Question: I've recently noticed a significant performance issue with my app. I essentially have the following layout...

In short, there is a 'ViewPager' that holds 3 'RelativeLayout's as pages. Inside each page there a number of 'TextView's. I recently noticed a lot of lag when I type into the 'EditText' that has a 'TextWatcher' on it to perform a quick SQL query for autocompleting. My HTC One M8 stutters and lags as I input text, but I know it isn't the querying that is slow because I measured queries taking only about 7 ms.
I used method profiling, Systrace, and plain old 'Log' debugging and concluded that each time I typed a character in the 'EditText' about calls to 'onMeasure' were being made on the 'TextView's within 'RelativeLayout' A, B, and C. Cumulatively, there are only about 15 independent 'TextView's across the pages. I noticed that 'onMeasure' like it usually might.
I don't know why typing in the 'EditText' in page B would cause other 'TextView's in pages A and C to also get "re-measured". More importantly, does anyone have insights on why 'onMeasure' is being called so often? And, does anyone know of a solution to significantly reduce the number of calls to 'onMeasure'?
This may help: I was actually able to cut the the number of 'onMeasure' calls to about 900, by removing 'RelativeLayout' 2 which could suggest the propagation of 'onMeasure' calls starts outside of the 'ViewPager'.
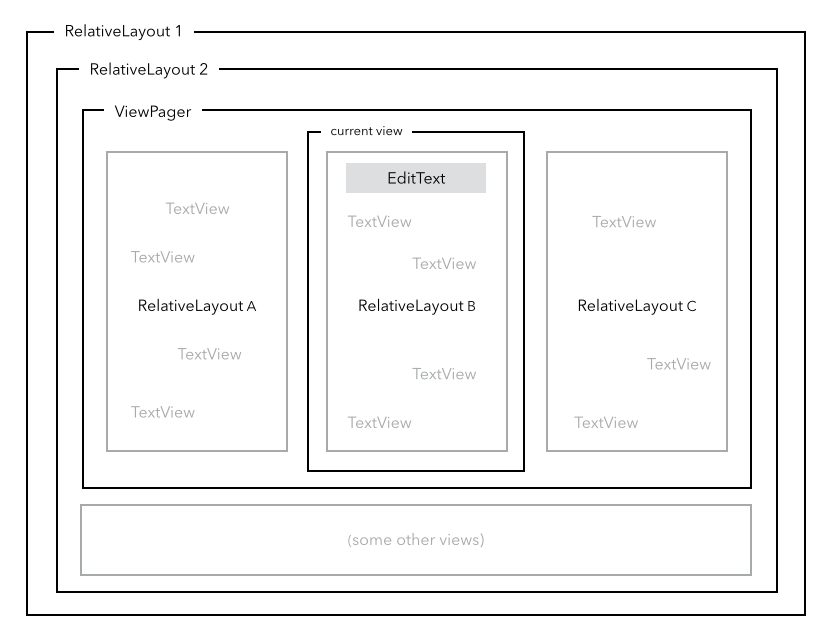
Answer: While I don't have enough information to identify the specific problem, I can tell you, in general, what is happening:
A call to a root view's 'measure' causes a call to each sub-view's 'measure' and so on, down the tree.
Suppose that the view called "current view", after asking each of its sub views to measure themselves, decides that there is not enough space for all of the children. It will ask them each to measure themselves again, suggesting a max size. Suppose, then, that the view called "Relative Layout B" changes its size, radically, based on the specified max. Because the change is so big, "current view" must asks each child one more time. This loop could easily require a couple more iterations to resolve.
When "current view" decides on its size, it reports back to "View Pager". Suppose that "View Pager" does not have enough space for its three views, and has to ask them to re-measure, with a max. We are now up to at least 20 calls to the TextView's 'onMeasure'. If each of the other views above ViewPager iterates a few times, pretty soon you start seeing big numbers.
The best solution, as you've already pointed out, is to reduce the depth of that tree. Alternatively, you might use layout managers that have much simpler measurement algorithms (FrameLayout, LinearLayout)
1500 is a lot though. One of those views is doing something weird. You should be able to identify it very simply, using the TreeView tool in the DDMS suite. In eclipse it is called "TreeView". In Studio, click the Android icon and switch to the Hierarchy View perspective. You can also run it from the command line, from the SDK tools directory.
If you connect Hierarchy Viewer to your app while it is running, you will see the entire view tree in one of its panes. Each node in the tree will have three colored gumdrops towards the bottom. The first gumdrop represents the measurement phase. If the gumdrop is green, the measurement phase for that view is fast. If it is yellow, that node is in the top 50 percentile of nodes in the layout. If it is red, it is the slowest in the layout.
You should be able to follow a trail of yellow right to the offending view.